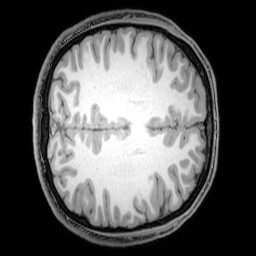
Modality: T1w
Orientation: axial
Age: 21
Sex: male
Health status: healthy
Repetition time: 0.081 s
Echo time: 0.037 s